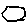
Label: hexagon